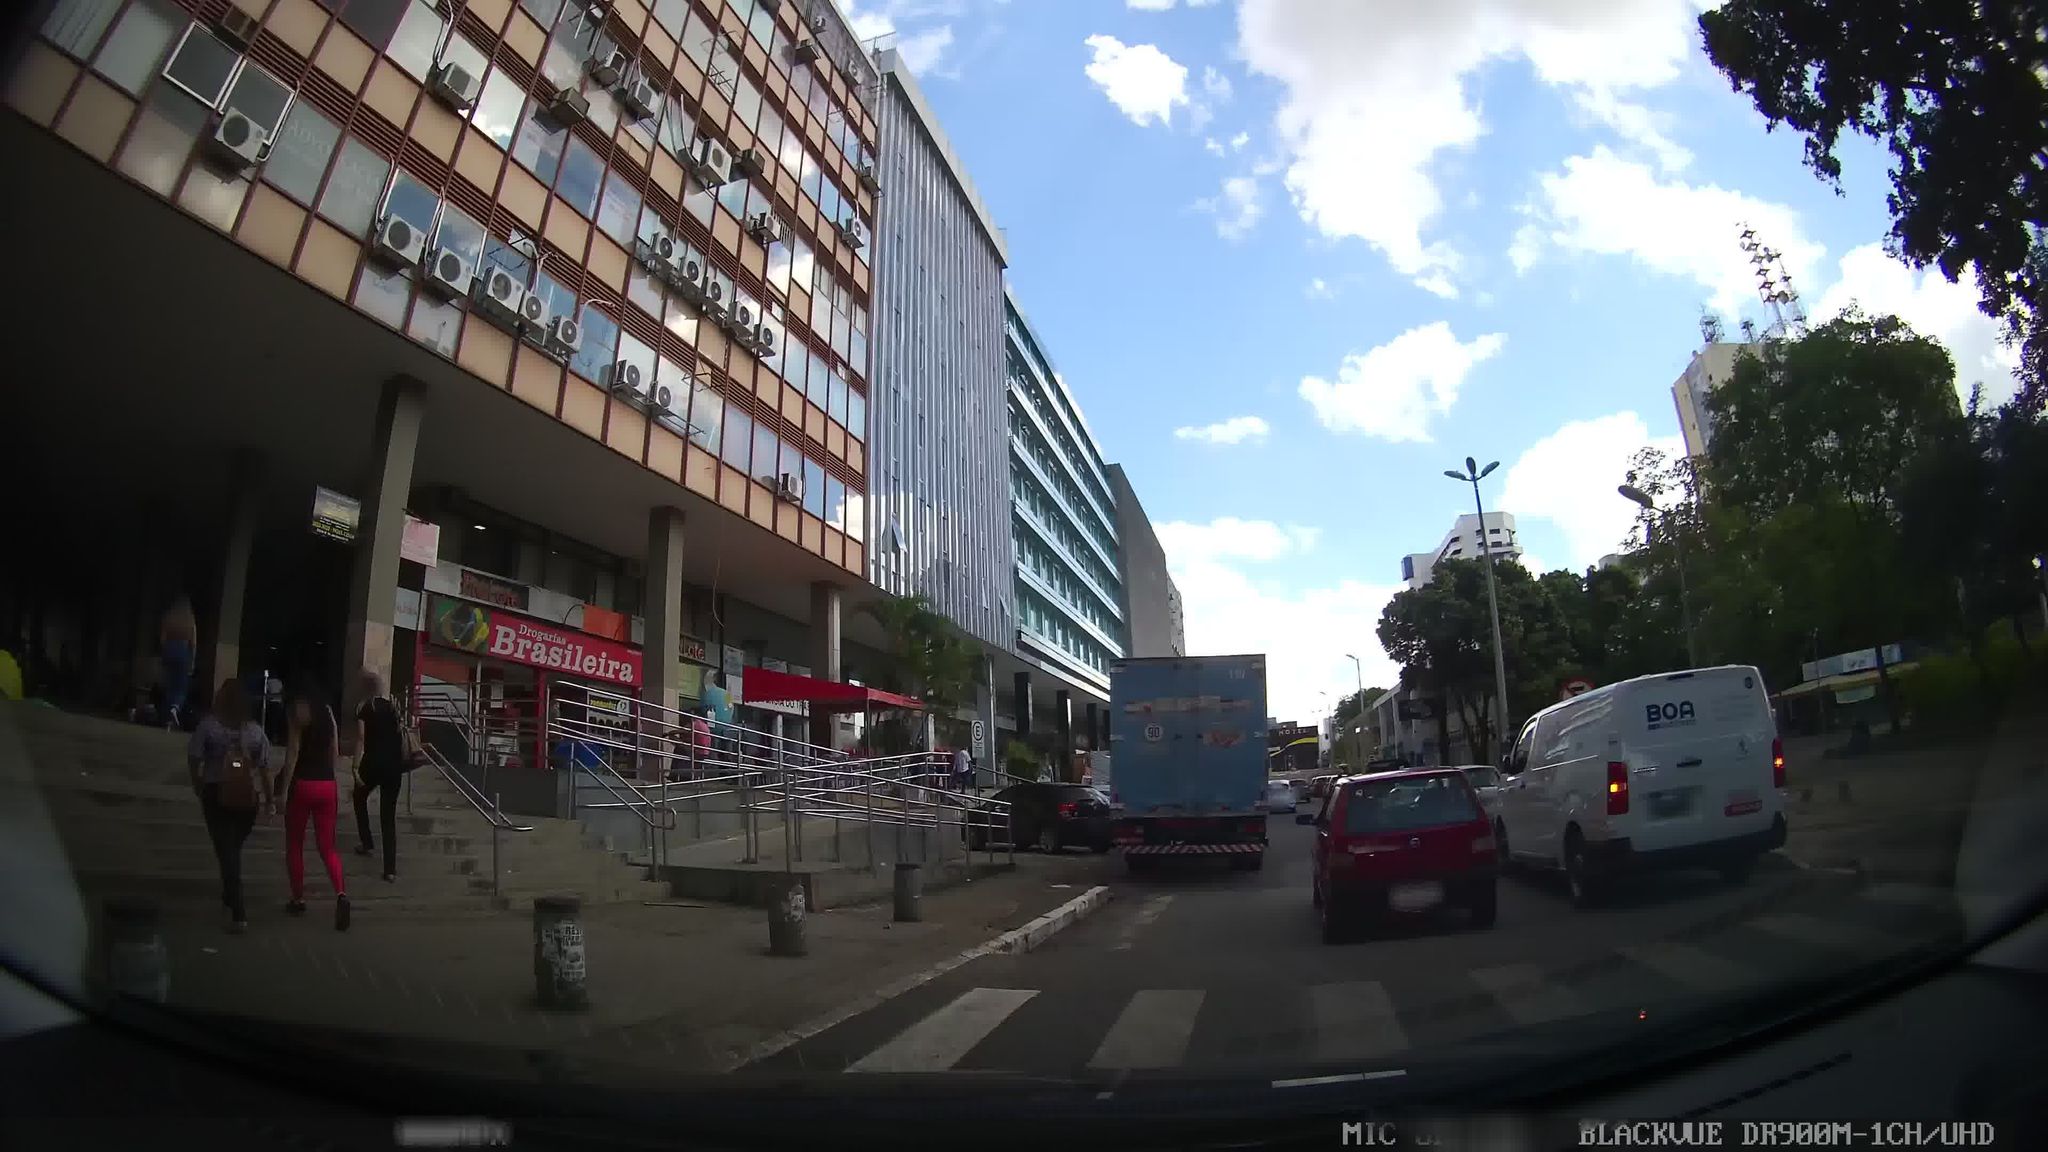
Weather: clear
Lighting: day
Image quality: good
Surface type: driving surface
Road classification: tertiary
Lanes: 2
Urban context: suburban or peri-urban
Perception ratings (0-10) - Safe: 1.69, Lively: 5.1, Beautiful: 4.74, Boring: 2.07, Depressing: 5.11, Wealthy: 3.77